Aerial crown-view tile of a tropical tree (Barro Colorado Island, Panama), acquired 20241112:
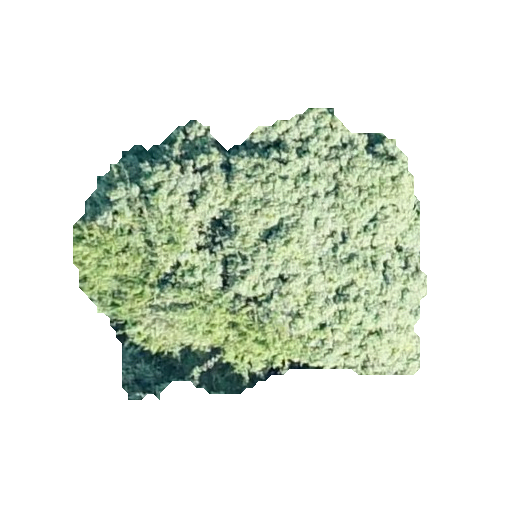
Species: Lonchocarpus heptaphyllus
GBIF accepted scientific name: Lonchocarpus heptaphyllus
Crown area: 121.885 m²